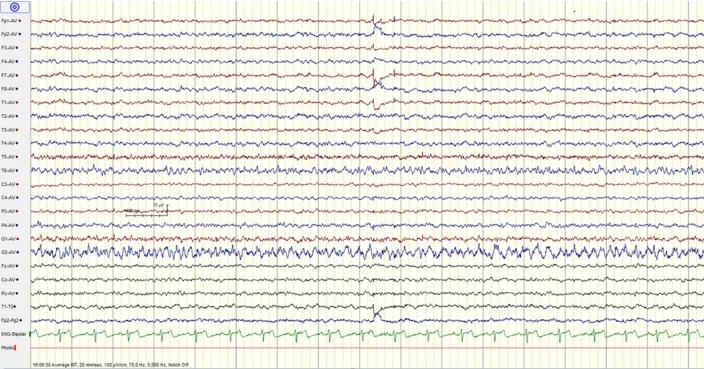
Stereotypical ictal EEG activity associated with non-lateralizing visual hallucinations with spatial distortion during long-term monitoring (time 04.06.30 PM, see Table 2). Bipolar longitudinal,. Electrographic seizures begin with slow 3-Hz delta activity in the right occipital and posterior temporal region (leads O2 and T6), evolve to spiky rhythmic 8-Hz activity; midway, the frequency declines to 4-Hz theta activity.
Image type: electrography (eeg)